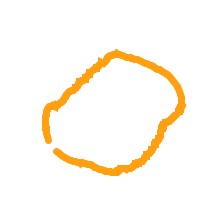
Shape: circle